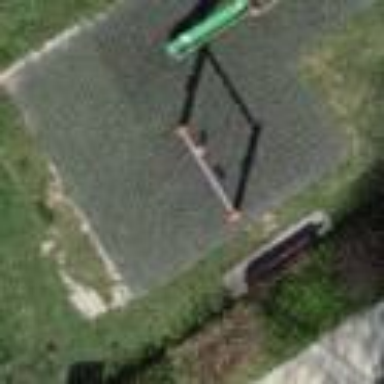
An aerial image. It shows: Playground area for leisure activities on the land.